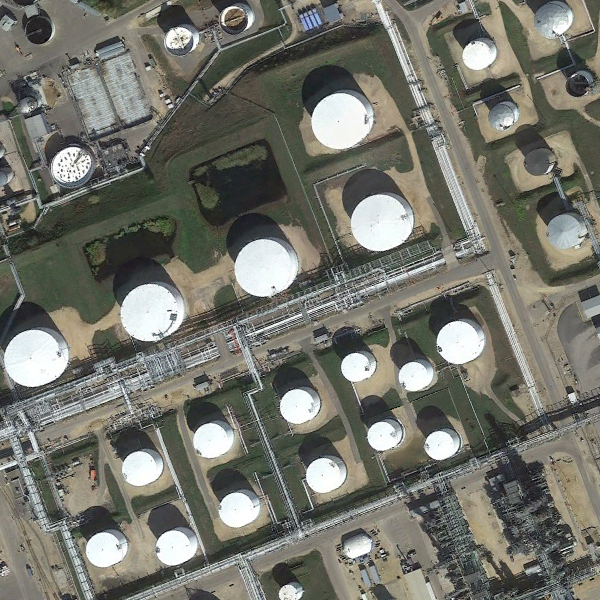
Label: StorageTanks